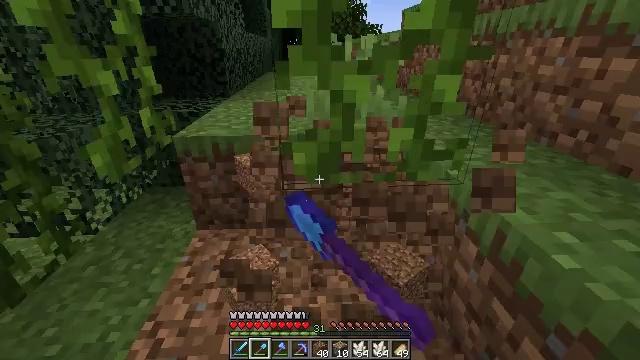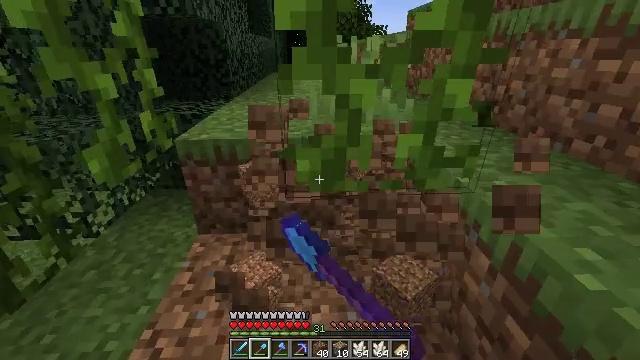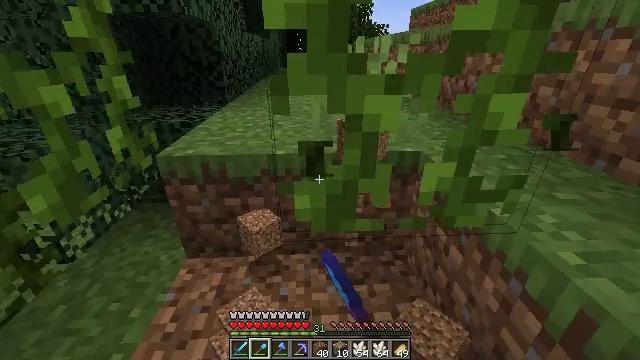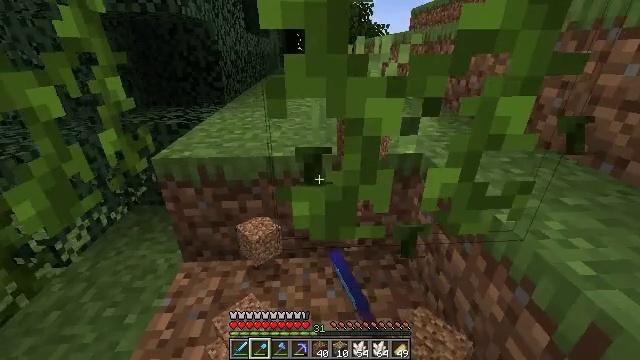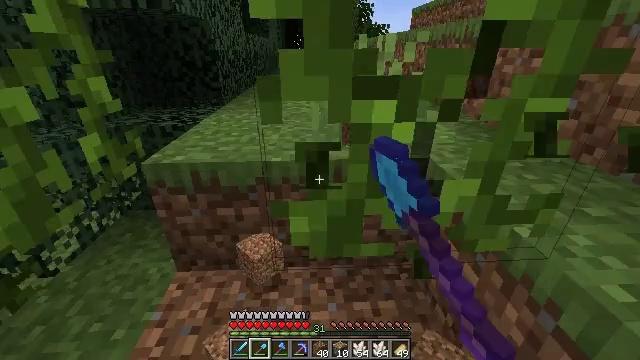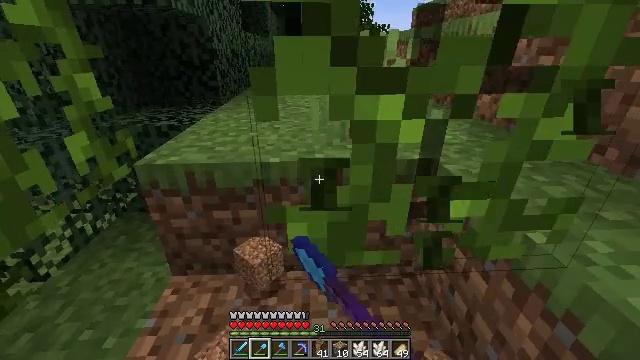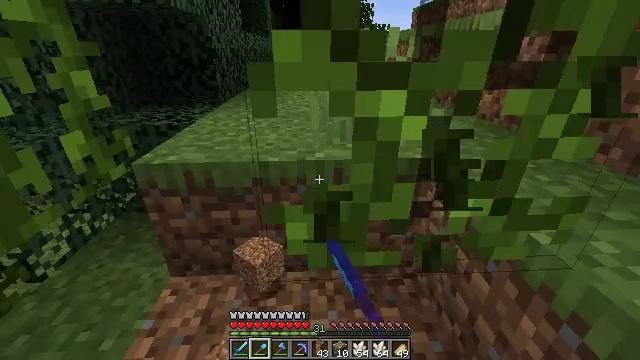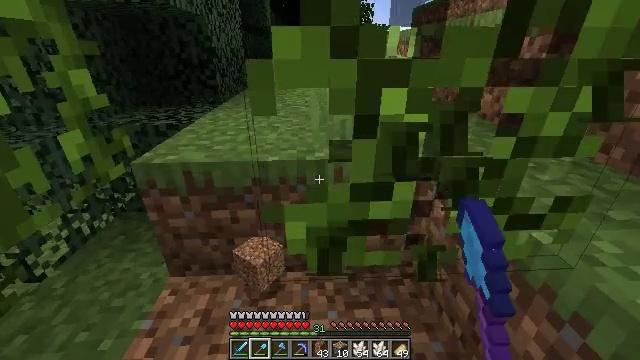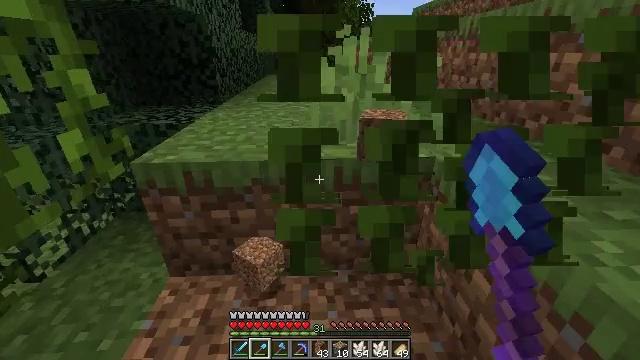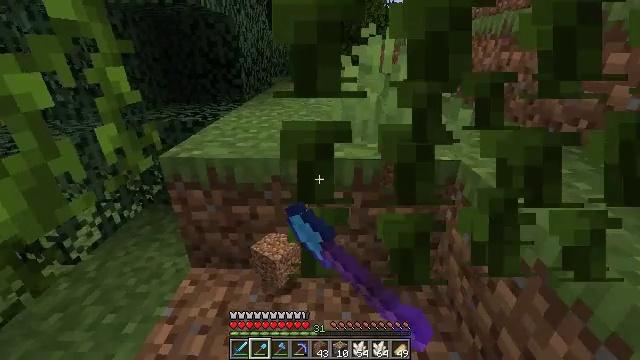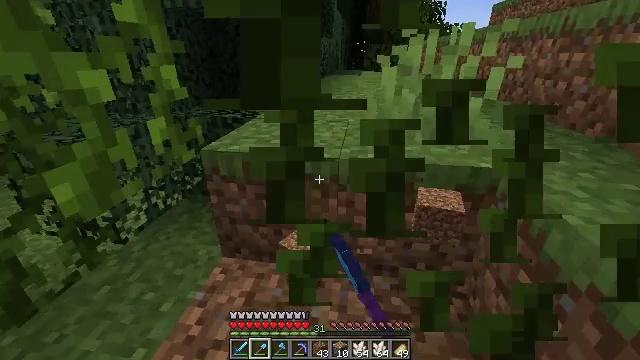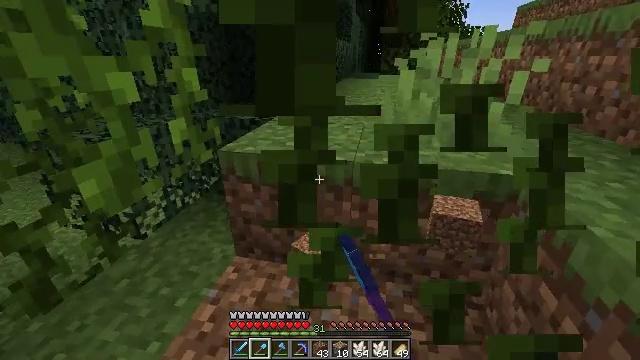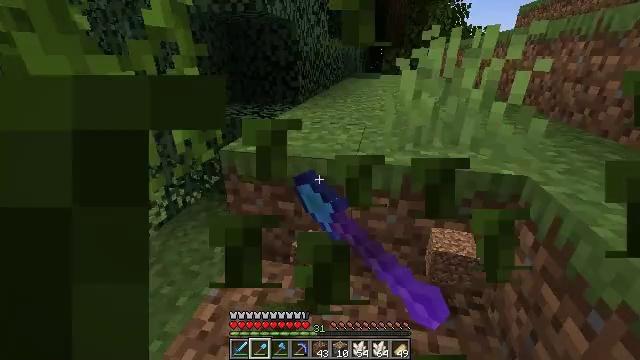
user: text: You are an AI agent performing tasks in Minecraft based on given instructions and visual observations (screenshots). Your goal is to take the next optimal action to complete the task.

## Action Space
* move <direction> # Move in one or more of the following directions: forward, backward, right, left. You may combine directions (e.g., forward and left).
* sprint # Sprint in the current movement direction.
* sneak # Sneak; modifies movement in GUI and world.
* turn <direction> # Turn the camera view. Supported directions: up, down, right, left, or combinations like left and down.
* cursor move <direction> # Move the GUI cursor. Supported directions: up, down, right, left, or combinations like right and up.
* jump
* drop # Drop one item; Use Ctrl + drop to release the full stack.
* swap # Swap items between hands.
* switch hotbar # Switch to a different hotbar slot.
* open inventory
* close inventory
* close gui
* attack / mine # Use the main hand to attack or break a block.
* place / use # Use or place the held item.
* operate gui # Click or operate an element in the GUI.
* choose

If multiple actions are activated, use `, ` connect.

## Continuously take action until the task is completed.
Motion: motion action
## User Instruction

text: Collect vines by mining them.
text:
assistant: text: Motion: move forward, attack / mine
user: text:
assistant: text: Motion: move forward, attack / mine
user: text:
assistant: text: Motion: attack / mine
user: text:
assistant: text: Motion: attack / mine
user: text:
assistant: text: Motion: attack / mine
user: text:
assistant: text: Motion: attack / mine
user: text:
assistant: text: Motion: attack / mine
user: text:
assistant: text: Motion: attack / mine
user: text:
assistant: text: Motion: turn left, attack / mine
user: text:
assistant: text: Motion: turn left, attack / mine
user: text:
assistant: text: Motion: turn left, attack / mine
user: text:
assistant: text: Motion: attack / mine
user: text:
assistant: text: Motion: attack / mine